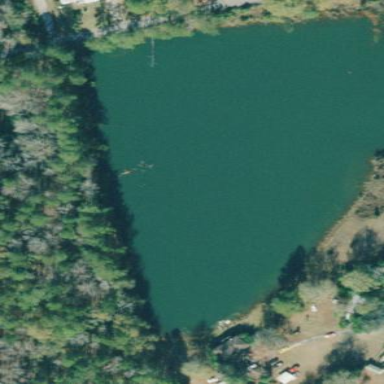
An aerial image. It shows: Serene lake.